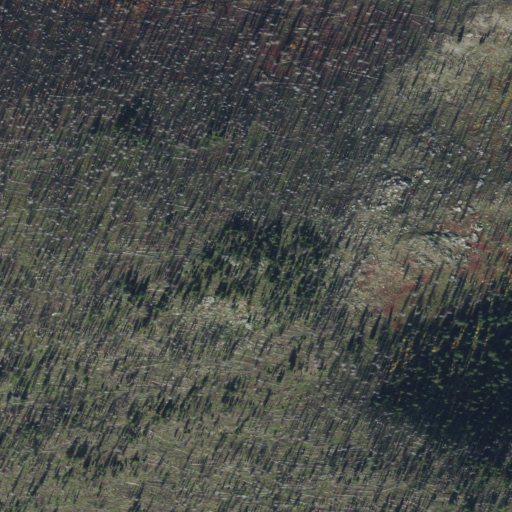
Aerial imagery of cliff(s) in Idaho named California Point containing shrub, grassland, and evergreen forest